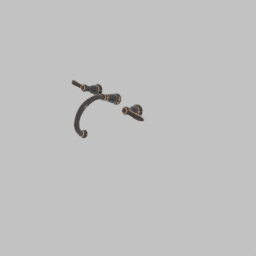
Label: appliances